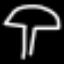
Label: mushroom